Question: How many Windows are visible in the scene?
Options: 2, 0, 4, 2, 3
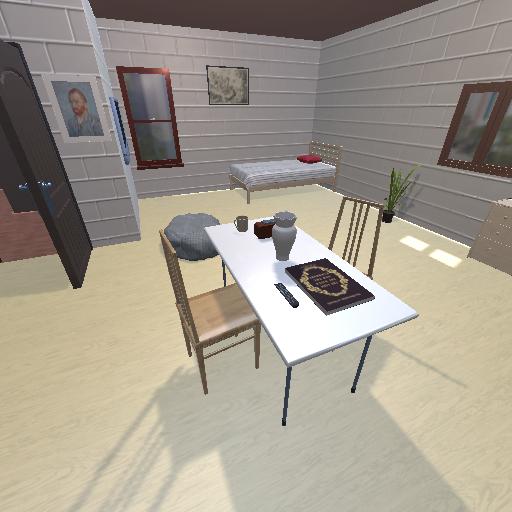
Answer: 2